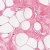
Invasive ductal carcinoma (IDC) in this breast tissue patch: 0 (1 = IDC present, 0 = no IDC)